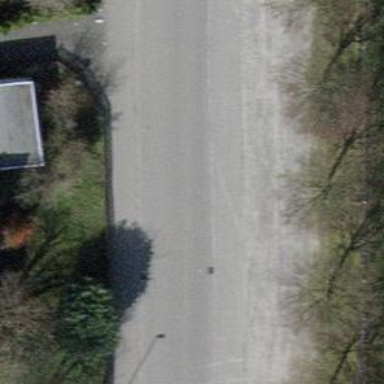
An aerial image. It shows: Sidewalk along the footway.